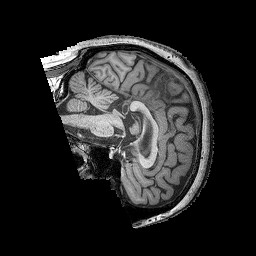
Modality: T1w
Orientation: sagittal
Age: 51
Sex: female
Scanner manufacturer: siemens
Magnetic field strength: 3 T
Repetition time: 2.25 s
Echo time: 0.00411 s